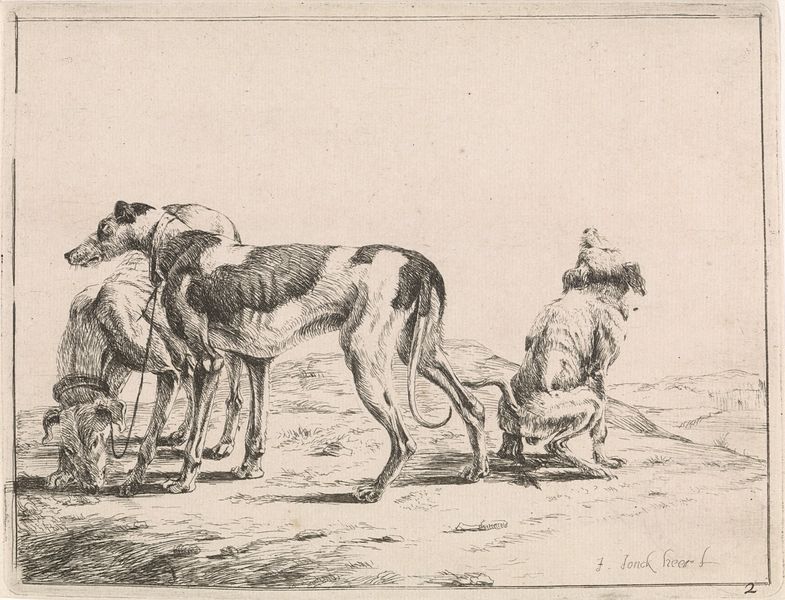
Titel: Landschap met drie hazewindhonden
Künstler: Jacob de Jonckheer
Standort: Amsterdam
Institution: Rijksmuseum
Schlagwörter: berg, himmel, landschaft, grau, schwarz, skizze, weiss, zeichnung, gras, hund, hunde, tiere, rahmen, steine, horizont, hügel, natur, fell, schwanz, schrift, halsband, leine, pfoten, schraffur, flecken, windhund, schnüffeln, hinterbeine, kot, zzeichnung, hinterbein, 2